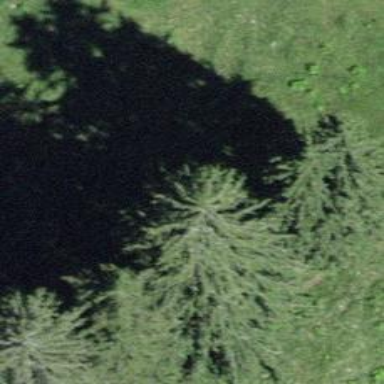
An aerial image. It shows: Row of trees in natural setting.